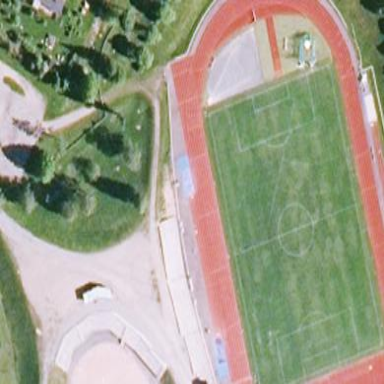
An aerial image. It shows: Sports center designed for athletics on leisure land.